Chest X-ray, PA view. Patient: 44 years old, sex F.
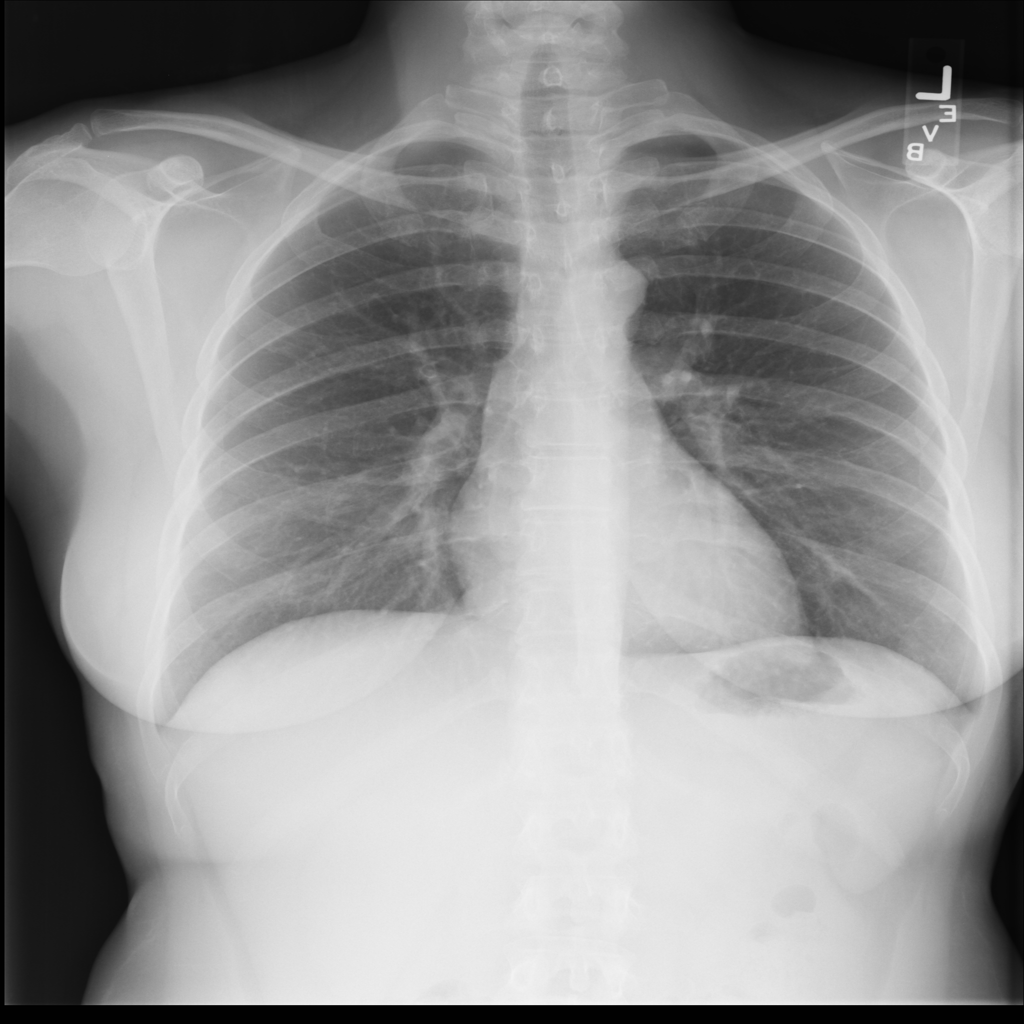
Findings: No Finding